Field crop: tomato
Growth stage: 1
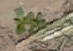
Species: portulaca